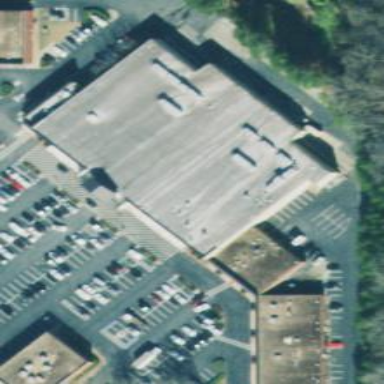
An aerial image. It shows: Supermarket with adjacent pharmacy.